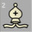
Piece: wB